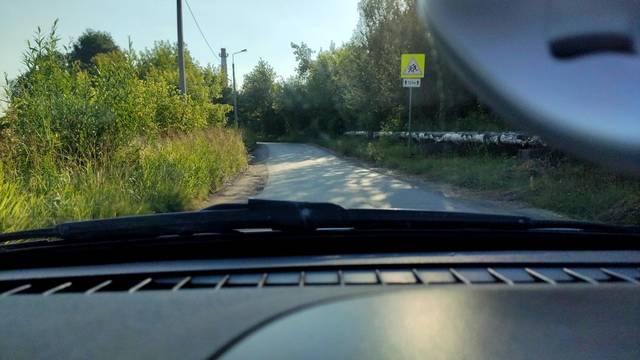
Region: Russia
Coordinates: 58.06, 56.357